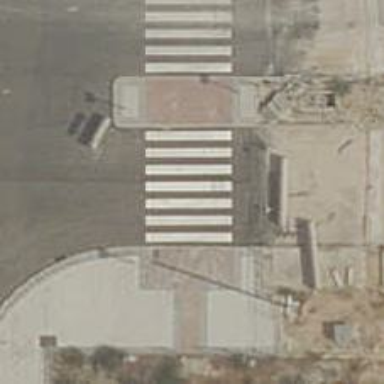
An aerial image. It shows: Uncontrolled zebra crossing on the road.